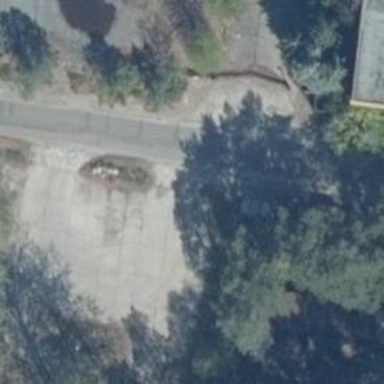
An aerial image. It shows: Concrete service road.